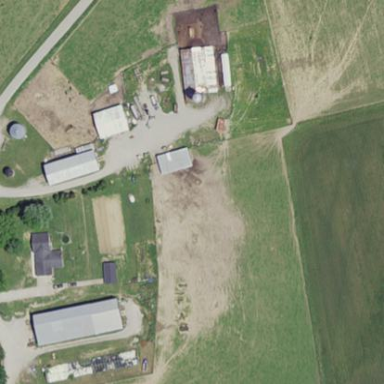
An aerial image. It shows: Farmyard area.